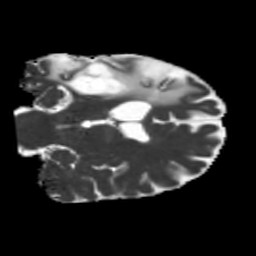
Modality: MD
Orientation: coronal
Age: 49
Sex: male
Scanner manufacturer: siemens
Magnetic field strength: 3 T
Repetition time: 5.25 s
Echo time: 0.08 s